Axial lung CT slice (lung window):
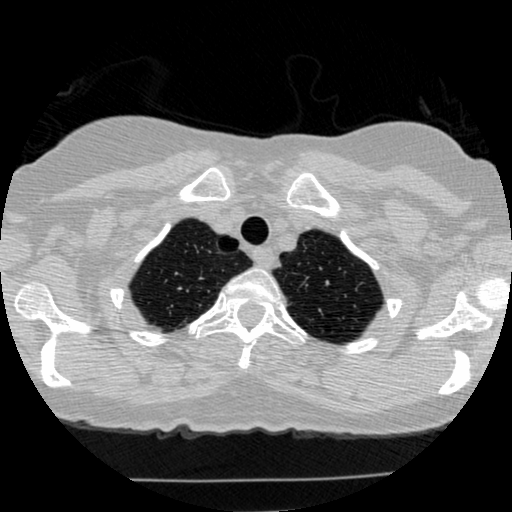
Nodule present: no